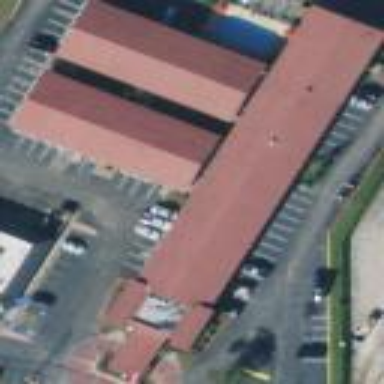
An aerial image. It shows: Hotel building.